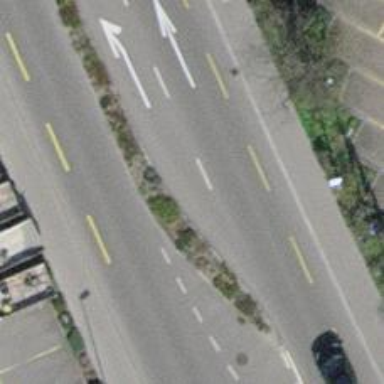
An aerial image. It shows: Primary highway with asphalt surface and designated lane for cyclists.